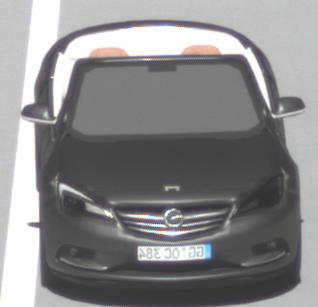
Make: Opel
Model: Cascada 1.4 Turbo
Detailed model: Cascada
Model produced from: 2013/03
Model produced until: 2015/01
Doors: 2
Color: gray
Road condition: dry road
Daytime: midday
Contrast: high contrast